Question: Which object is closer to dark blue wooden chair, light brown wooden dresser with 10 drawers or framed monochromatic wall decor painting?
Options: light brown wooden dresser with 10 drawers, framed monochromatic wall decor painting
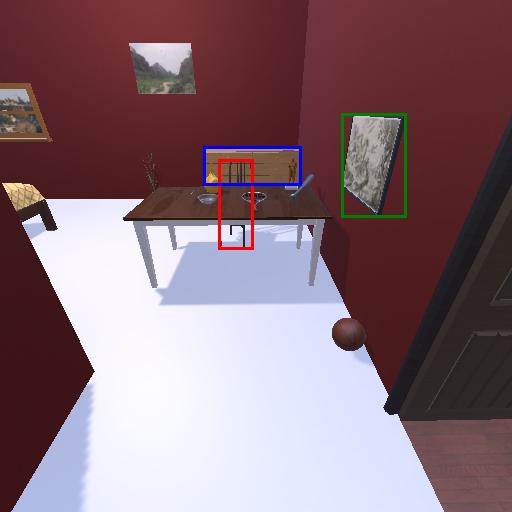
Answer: light brown wooden dresser with 10 drawers